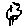
Label: tree